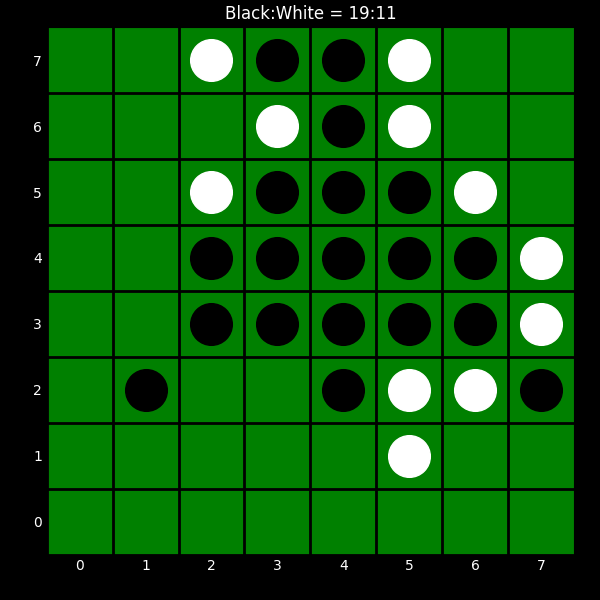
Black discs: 19
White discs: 11